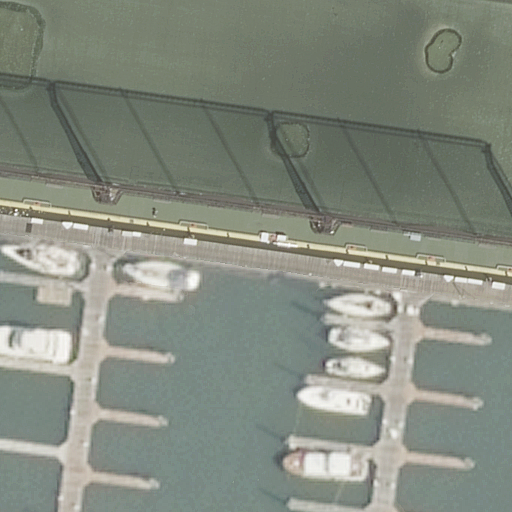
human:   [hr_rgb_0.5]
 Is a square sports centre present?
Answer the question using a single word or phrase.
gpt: no

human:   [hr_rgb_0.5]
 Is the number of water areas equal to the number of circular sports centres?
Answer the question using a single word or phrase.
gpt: no

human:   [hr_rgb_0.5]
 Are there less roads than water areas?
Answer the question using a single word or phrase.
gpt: no

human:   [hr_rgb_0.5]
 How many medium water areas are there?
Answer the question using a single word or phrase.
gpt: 0

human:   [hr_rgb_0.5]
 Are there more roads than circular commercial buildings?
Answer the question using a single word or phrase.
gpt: yes

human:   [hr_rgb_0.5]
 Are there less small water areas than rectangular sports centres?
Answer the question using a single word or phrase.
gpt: no

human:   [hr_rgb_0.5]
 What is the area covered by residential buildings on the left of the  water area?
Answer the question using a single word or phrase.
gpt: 0m2

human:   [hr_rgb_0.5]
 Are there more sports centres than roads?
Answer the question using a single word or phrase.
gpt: no

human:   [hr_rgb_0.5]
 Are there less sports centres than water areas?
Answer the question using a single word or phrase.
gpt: no

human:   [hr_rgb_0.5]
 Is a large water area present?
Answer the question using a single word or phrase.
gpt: yes

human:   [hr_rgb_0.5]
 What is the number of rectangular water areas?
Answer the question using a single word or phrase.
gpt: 1

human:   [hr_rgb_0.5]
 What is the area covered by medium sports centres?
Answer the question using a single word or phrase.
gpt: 0m2

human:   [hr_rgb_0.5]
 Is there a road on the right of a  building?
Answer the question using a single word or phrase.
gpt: no

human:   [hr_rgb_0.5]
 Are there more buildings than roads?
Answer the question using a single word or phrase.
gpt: no

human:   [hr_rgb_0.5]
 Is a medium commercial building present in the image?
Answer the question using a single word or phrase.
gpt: no

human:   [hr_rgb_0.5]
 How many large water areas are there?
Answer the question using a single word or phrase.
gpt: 1

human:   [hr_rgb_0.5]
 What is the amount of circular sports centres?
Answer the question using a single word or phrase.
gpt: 0

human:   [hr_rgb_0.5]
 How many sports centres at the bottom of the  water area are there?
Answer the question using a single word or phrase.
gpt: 0

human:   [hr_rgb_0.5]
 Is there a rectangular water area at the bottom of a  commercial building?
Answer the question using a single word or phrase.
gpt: no

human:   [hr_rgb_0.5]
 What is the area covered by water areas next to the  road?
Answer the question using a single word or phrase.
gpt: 5655m2

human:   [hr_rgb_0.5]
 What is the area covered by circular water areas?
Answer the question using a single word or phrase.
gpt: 0m2

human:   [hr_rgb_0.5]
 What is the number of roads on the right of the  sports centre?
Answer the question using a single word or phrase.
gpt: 0

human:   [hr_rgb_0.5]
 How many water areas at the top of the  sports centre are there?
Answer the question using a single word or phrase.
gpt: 0

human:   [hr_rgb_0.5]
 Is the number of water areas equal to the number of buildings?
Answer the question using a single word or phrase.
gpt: no

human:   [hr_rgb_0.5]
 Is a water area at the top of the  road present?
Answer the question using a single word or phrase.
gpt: no

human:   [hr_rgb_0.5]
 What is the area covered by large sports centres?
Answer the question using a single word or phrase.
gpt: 7790m2

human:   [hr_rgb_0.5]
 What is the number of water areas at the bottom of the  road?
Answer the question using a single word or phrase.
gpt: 0

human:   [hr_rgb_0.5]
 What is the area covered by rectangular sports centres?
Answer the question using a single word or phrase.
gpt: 0m2

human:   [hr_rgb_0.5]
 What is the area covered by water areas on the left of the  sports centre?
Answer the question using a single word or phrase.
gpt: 5655m2

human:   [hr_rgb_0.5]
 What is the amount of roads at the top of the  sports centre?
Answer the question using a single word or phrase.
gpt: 0

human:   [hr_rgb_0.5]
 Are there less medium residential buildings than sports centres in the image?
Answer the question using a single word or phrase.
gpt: yes

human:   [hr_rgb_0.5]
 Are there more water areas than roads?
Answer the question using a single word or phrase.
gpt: no

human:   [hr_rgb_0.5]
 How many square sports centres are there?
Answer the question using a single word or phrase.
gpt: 0

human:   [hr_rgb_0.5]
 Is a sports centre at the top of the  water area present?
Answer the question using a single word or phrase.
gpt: yes

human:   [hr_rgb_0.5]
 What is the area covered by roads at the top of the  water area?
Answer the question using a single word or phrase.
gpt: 0m2

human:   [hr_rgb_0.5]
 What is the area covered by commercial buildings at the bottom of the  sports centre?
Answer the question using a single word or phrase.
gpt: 0m2